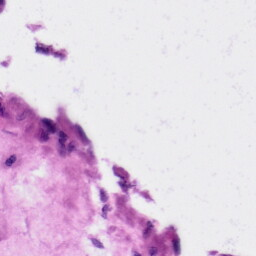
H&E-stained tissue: Skin